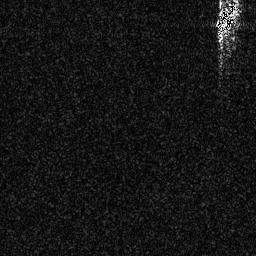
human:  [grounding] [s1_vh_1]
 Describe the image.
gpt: In the satellite image, there is  <ref>1 medium ship </ref> <box>[[83, 1, 93, 16, 0]]</box> located at top right.